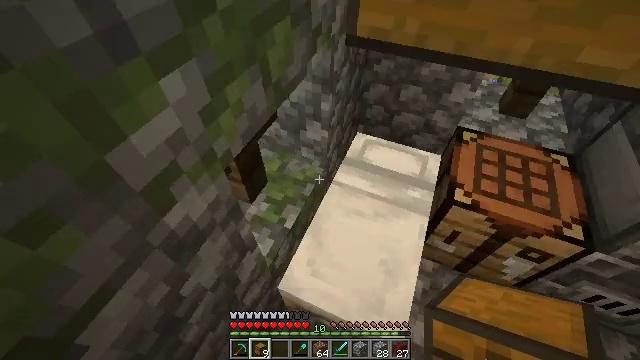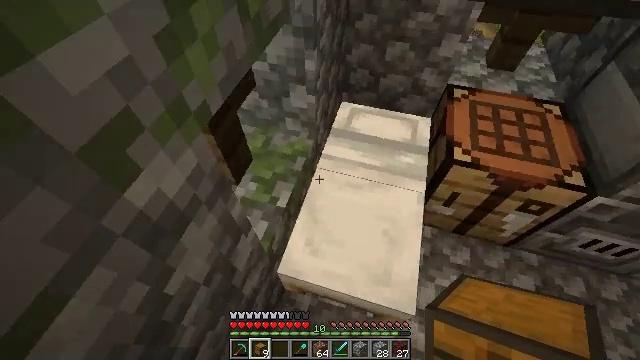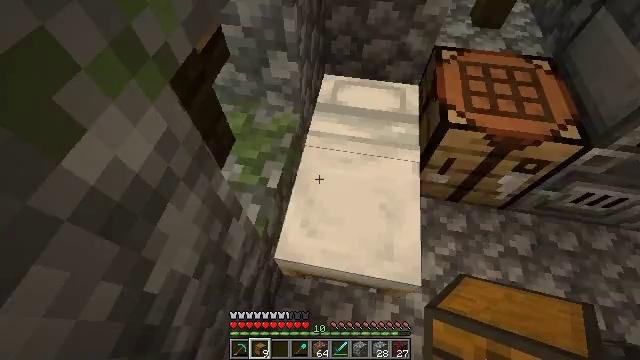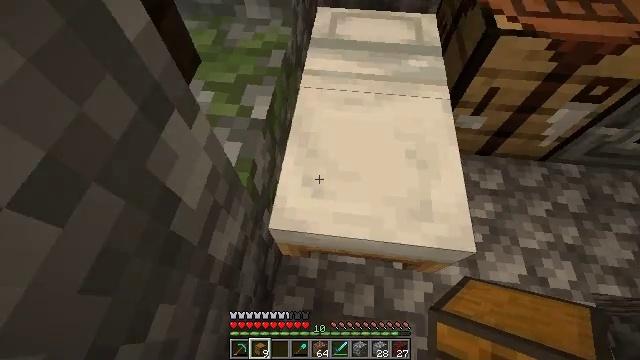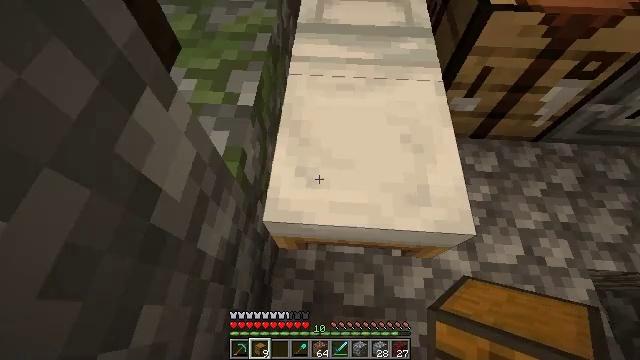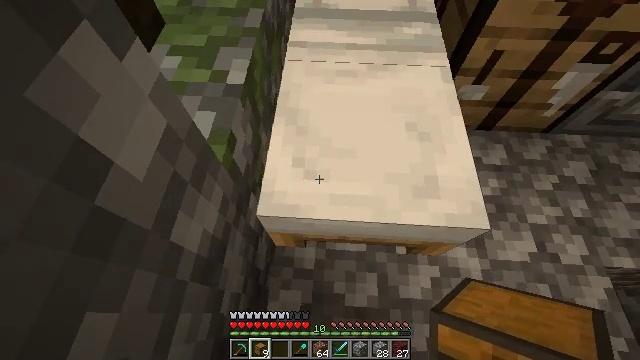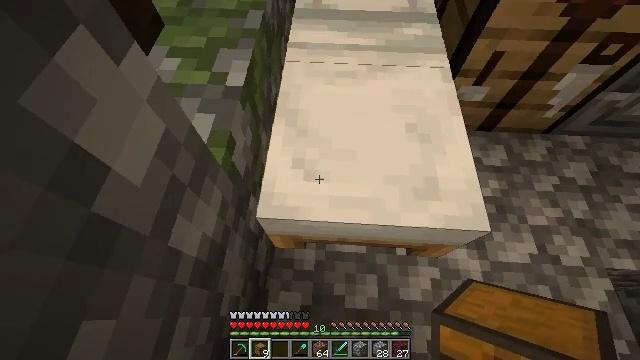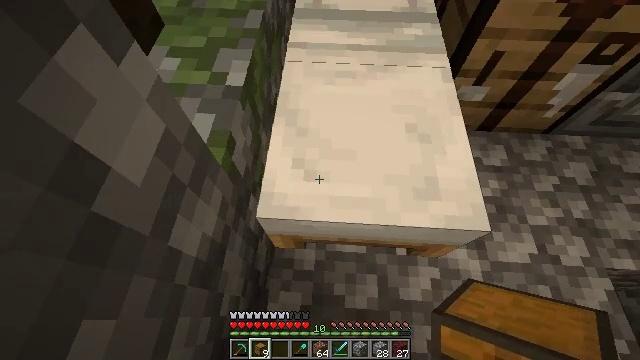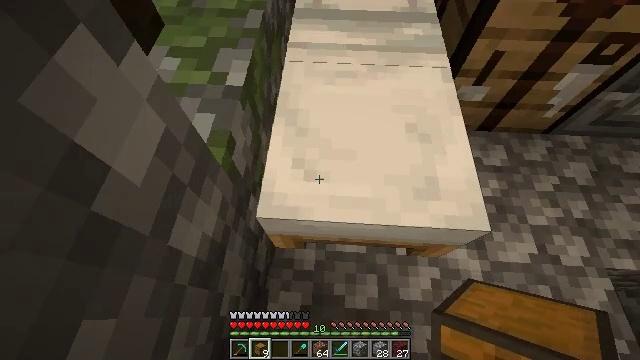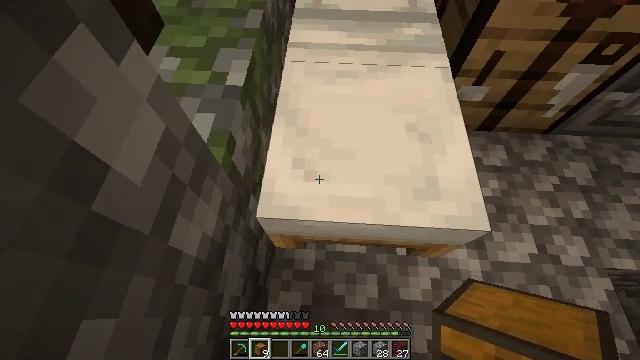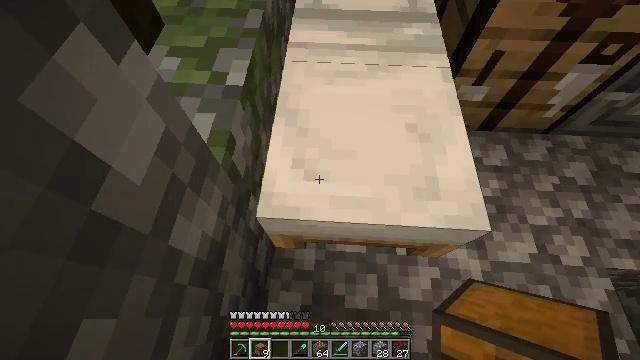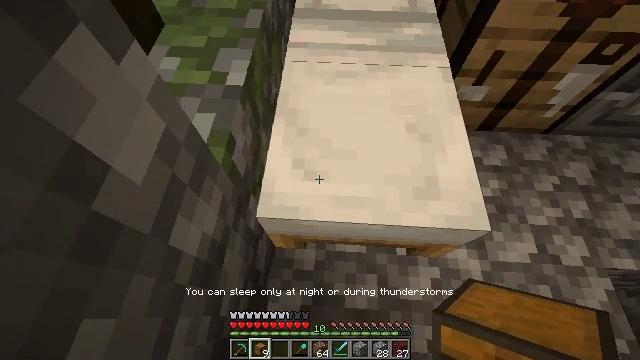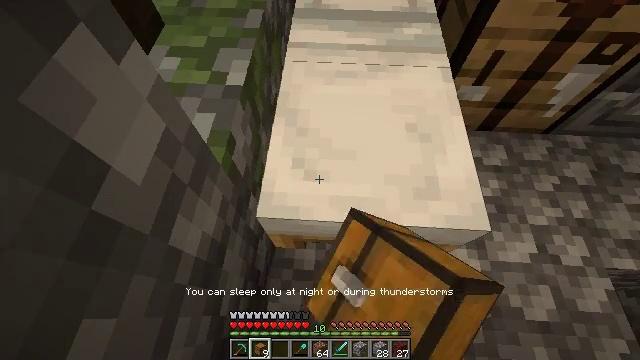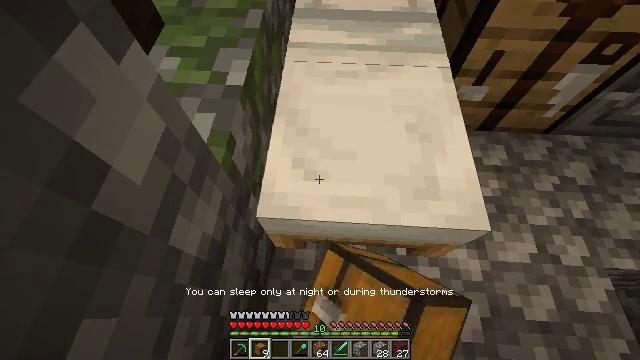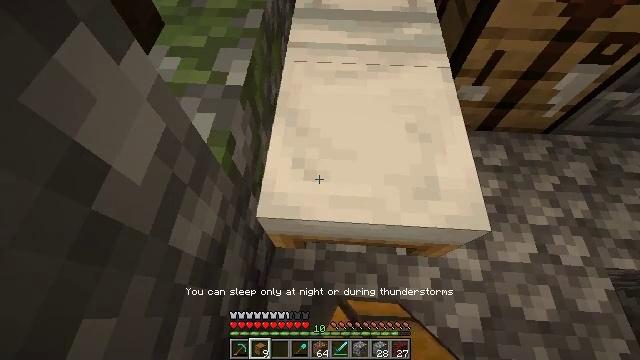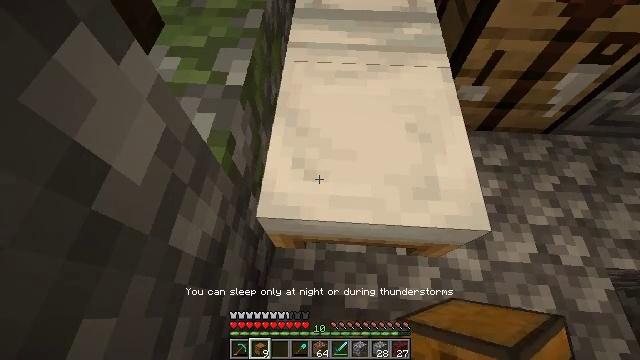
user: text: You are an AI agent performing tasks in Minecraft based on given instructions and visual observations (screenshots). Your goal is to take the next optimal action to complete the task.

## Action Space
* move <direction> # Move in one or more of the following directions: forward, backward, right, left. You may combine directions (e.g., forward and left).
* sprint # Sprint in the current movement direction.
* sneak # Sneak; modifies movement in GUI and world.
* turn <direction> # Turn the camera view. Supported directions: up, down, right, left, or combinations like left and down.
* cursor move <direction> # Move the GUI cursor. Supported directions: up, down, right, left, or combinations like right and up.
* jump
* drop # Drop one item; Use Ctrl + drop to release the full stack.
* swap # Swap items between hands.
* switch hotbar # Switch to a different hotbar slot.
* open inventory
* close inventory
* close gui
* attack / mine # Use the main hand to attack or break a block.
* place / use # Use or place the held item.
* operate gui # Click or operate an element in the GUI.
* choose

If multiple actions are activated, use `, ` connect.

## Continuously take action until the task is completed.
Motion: motion action
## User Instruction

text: Craft a hopper with the required materials.
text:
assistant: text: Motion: turn right and down
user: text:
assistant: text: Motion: turn right and down
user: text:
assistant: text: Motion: turn right and down
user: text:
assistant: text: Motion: turn right and down
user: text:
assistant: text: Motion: no_op
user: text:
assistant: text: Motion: use / place
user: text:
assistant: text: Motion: use / place
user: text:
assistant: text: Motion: use / place
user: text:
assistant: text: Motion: use / place
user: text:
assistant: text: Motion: use / place
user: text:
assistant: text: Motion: no_op
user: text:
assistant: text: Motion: no_op
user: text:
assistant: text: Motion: no_op
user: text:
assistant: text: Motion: no_op
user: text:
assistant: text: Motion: no_op
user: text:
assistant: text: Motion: no_op
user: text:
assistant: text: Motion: no_op
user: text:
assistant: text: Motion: no_op
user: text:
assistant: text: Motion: no_op
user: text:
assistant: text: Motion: turn left
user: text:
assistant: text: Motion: no_op
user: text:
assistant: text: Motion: no_op
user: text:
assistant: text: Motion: no_op
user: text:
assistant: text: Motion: no_op
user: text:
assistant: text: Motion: no_op
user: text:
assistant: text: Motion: no_op
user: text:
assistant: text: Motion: no_op
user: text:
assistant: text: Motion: no_op
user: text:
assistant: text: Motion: no_op
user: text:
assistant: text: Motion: no_op